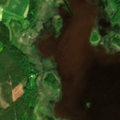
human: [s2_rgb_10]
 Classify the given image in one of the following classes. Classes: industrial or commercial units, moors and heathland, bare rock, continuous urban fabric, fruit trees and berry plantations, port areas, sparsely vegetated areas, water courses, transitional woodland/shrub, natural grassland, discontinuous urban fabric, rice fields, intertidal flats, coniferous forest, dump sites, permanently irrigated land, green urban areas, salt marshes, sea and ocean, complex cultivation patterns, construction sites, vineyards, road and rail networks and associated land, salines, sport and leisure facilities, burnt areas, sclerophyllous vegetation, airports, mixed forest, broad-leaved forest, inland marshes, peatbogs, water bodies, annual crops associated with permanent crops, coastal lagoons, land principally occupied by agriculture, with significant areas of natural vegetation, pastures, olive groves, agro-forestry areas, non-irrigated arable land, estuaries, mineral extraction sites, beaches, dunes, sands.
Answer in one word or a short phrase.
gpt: coniferous forest, mixed forest, inland marshes, water bodies